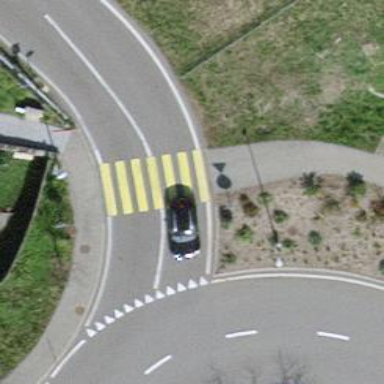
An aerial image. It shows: Uncontrolled zebra crossing on the road.